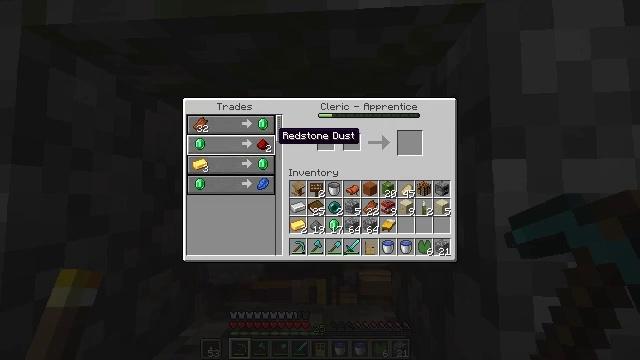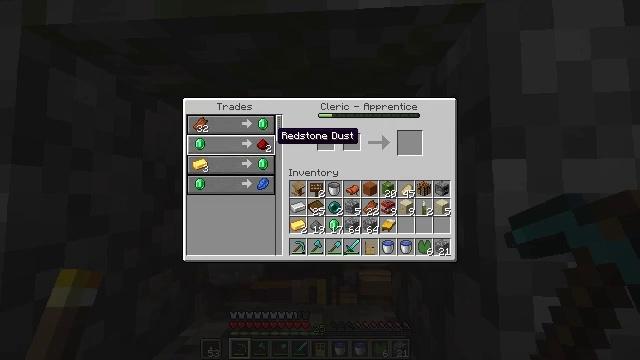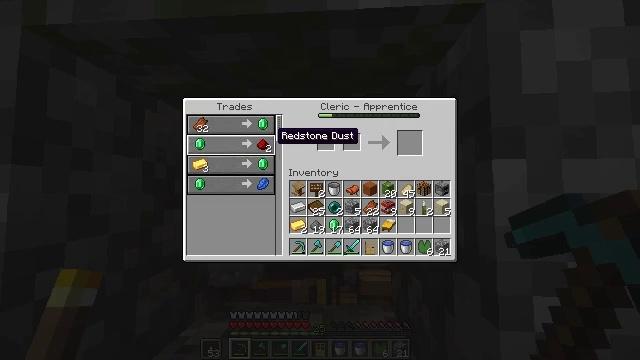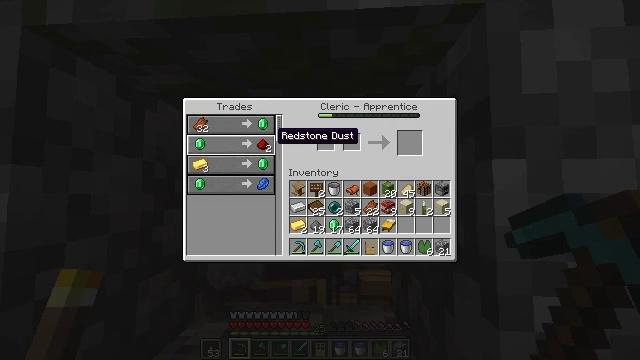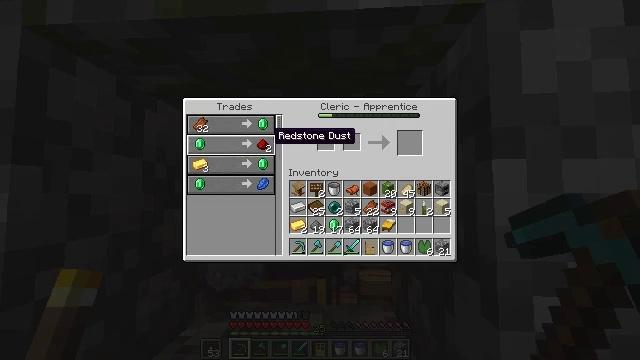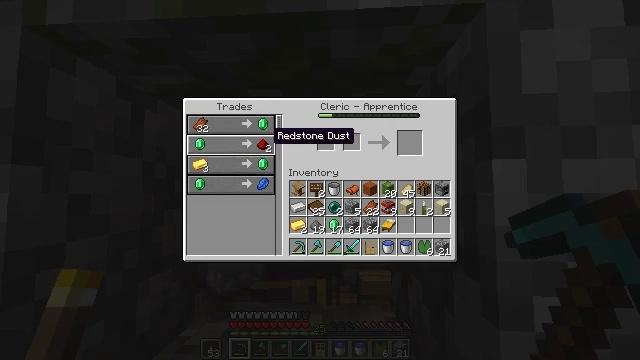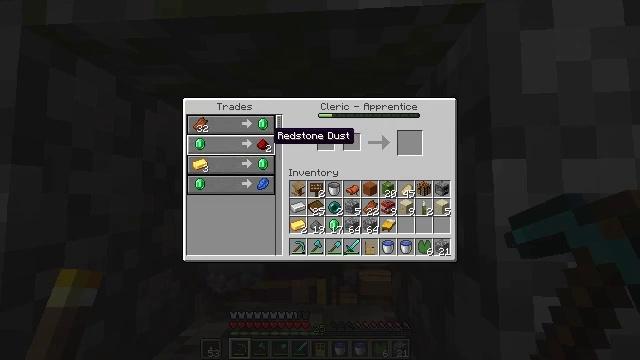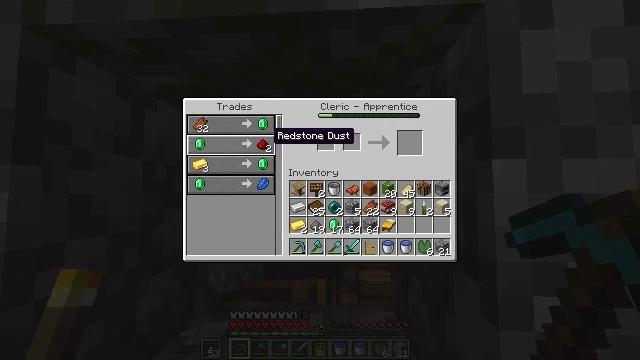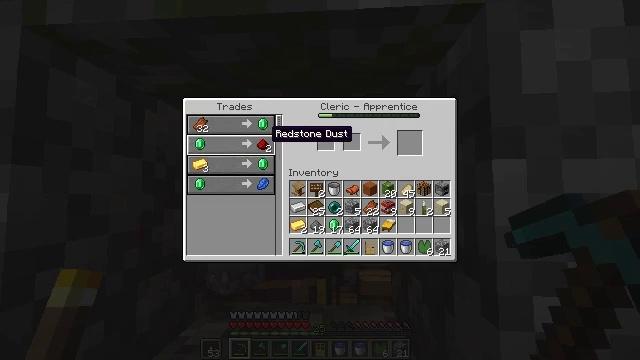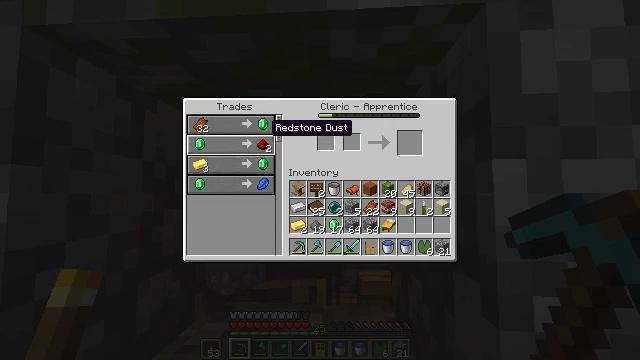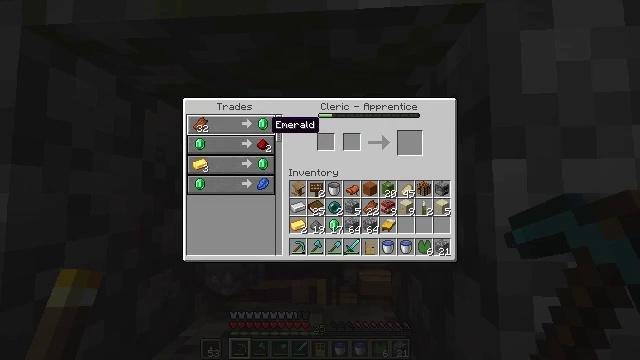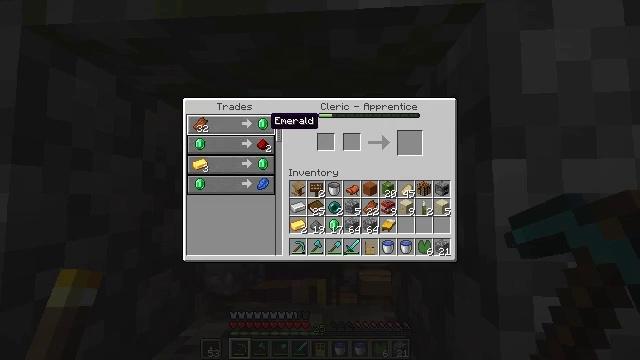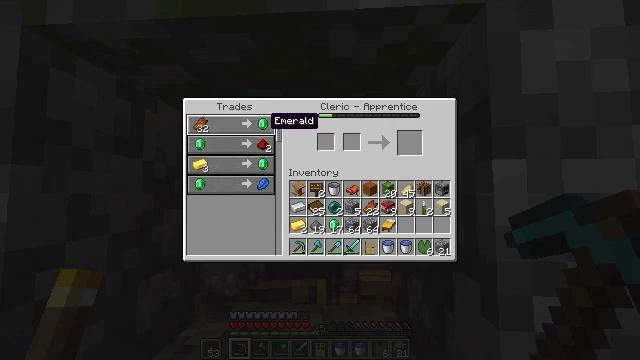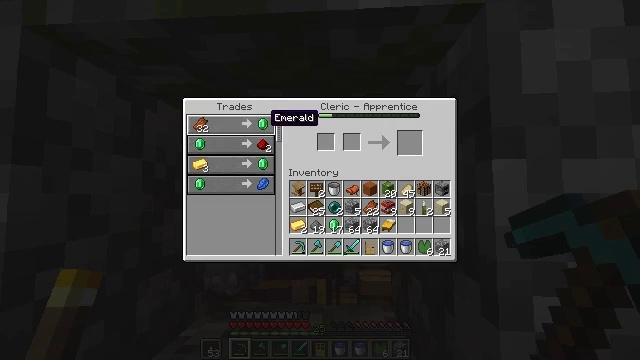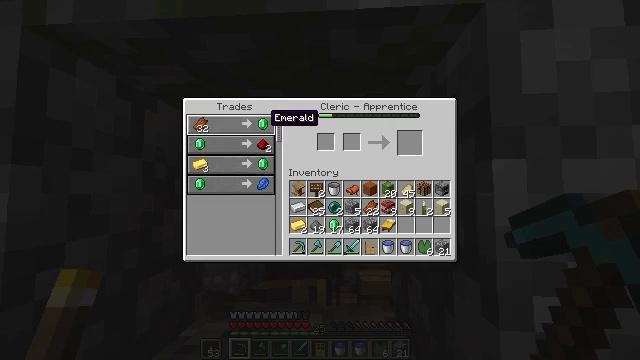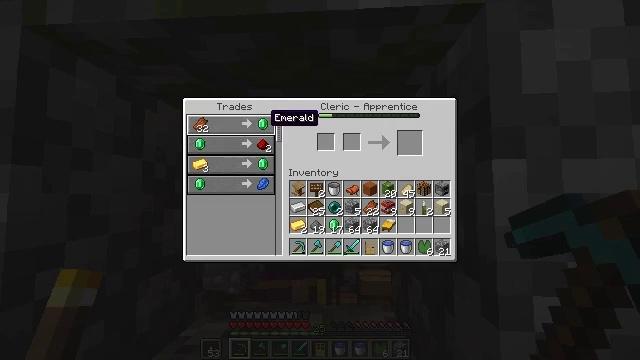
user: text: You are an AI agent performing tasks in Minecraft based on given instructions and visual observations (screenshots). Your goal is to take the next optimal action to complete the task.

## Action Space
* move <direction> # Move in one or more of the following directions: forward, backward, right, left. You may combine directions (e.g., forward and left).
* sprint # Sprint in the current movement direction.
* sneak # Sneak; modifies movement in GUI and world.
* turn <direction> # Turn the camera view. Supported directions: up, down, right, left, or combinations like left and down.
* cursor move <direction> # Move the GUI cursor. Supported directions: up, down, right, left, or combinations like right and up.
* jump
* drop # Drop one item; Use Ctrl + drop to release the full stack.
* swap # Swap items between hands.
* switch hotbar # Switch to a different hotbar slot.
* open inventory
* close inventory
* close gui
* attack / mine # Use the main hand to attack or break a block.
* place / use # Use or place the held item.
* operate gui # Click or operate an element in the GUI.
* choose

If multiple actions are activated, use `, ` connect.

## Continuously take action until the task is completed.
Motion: motion action
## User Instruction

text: Drop an oak door.
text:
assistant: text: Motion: no_op
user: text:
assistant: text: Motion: no_op
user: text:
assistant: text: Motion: no_op
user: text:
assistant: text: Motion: no_op
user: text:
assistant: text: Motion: no_op
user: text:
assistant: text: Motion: no_op
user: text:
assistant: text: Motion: no_op
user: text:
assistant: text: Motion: no_op
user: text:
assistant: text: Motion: no_op
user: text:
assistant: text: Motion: no_op
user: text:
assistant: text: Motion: no_op
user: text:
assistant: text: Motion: no_op
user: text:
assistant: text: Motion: no_op
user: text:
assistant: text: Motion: no_op
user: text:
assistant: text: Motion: no_op
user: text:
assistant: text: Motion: no_op
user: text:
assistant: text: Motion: no_op
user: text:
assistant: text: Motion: no_op
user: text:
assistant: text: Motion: no_op
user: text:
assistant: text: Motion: cursor move down
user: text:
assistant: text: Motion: cursor move down
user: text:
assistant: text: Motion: no_op
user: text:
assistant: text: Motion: no_op
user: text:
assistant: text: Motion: no_op
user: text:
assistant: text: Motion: no_op
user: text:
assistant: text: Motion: no_op
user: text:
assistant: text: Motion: no_op
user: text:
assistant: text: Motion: cursor move left
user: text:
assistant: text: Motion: cursor move left
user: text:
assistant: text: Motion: no_op